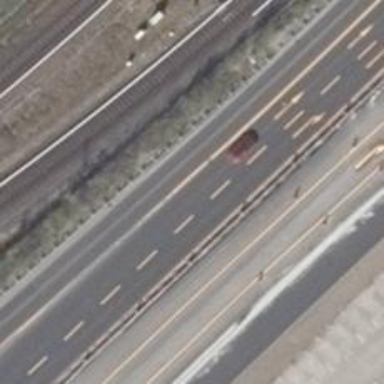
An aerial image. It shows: Primary motorway with asphalt surface. There are no sidewalks.